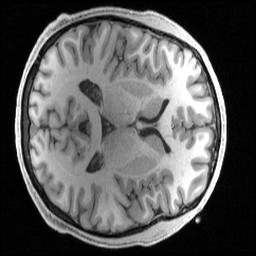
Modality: T1w
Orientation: axial
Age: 24
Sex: male
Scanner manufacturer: siemens
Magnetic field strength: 3 T
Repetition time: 2.4 s
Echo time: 0.00231 s